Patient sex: M
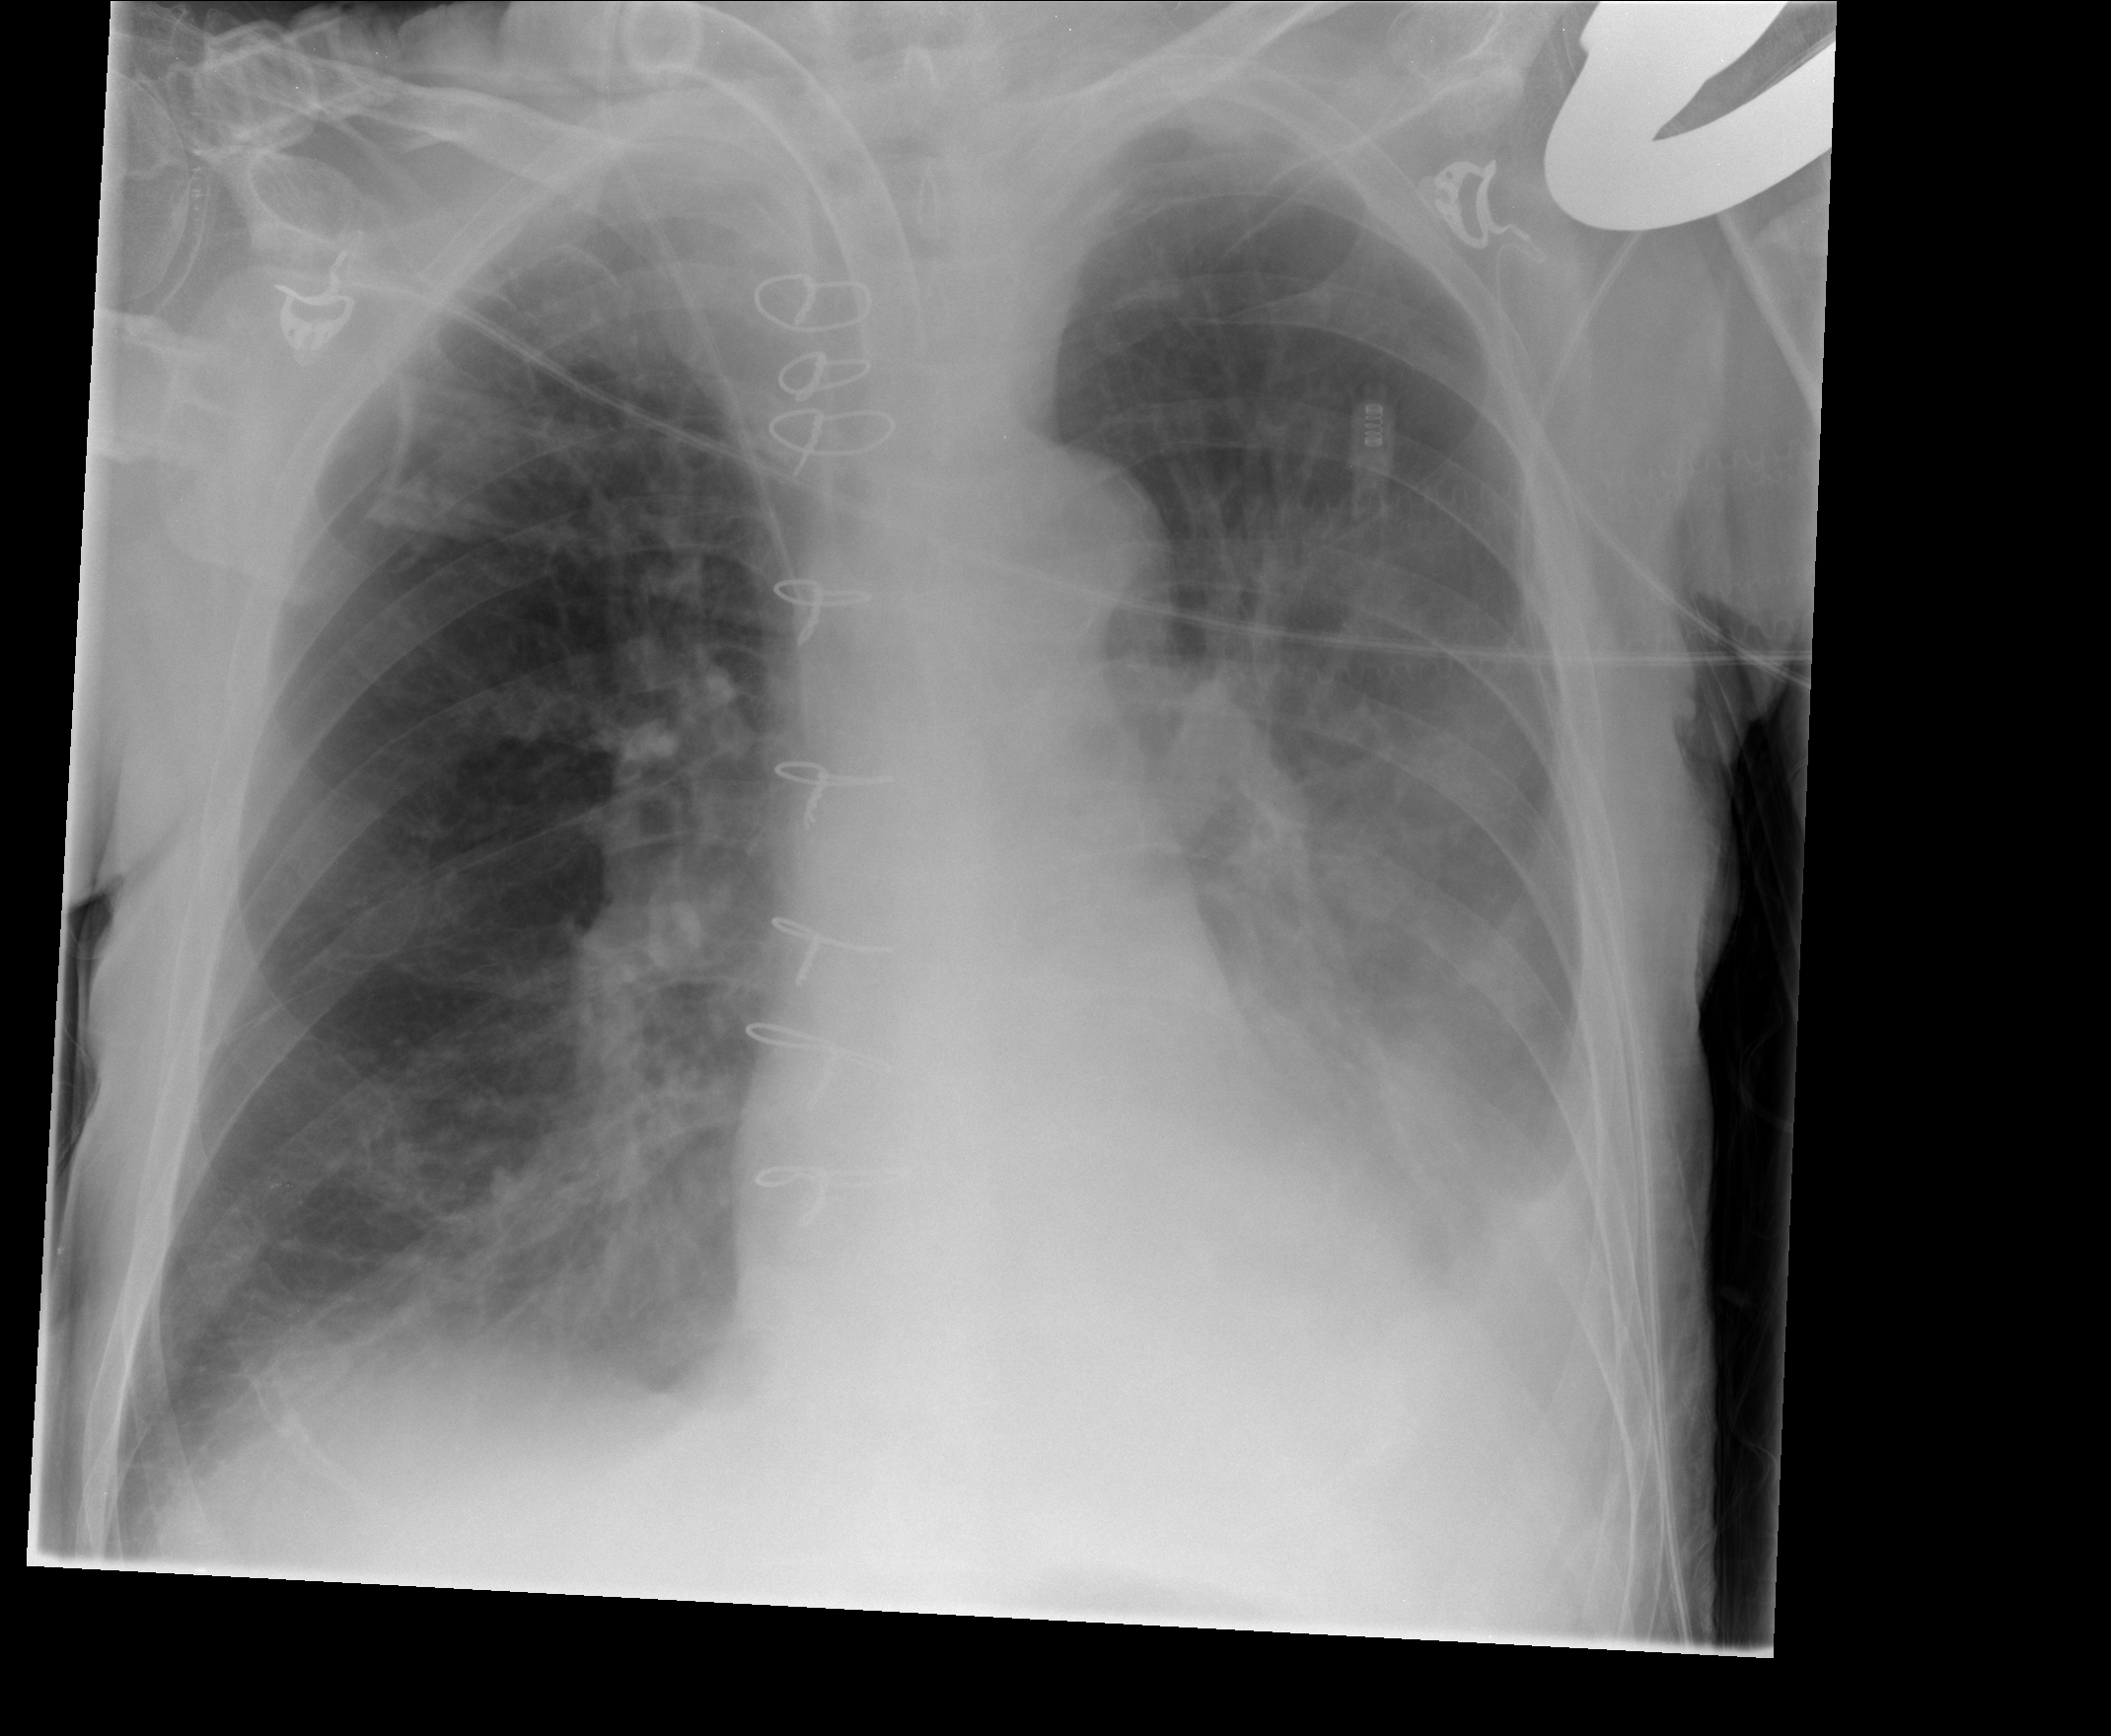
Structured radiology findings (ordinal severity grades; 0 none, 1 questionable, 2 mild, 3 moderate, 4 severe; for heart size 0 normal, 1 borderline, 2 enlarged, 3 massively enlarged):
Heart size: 0
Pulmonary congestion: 0
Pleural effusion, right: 1
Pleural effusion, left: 2
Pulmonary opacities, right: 0
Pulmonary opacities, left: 0
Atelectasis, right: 0
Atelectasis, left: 2